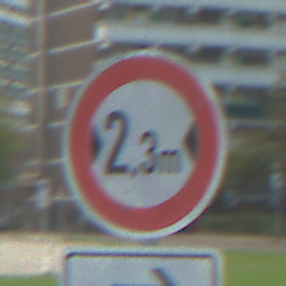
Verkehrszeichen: TatsaechlicheBreite2Komma3
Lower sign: RichtungsangabeDurchPfeile5
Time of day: MorningAfternoon
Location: Outdoor (Urban)
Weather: PartlyCloudy
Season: NotSpecified
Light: Natural